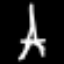
Label: The Eiffel Tower